Brain MRI, t1w sequence, axial 2D slice.
Patient: age 34, sex F, weight 95 kg, height 1.95 m
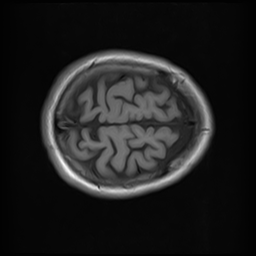